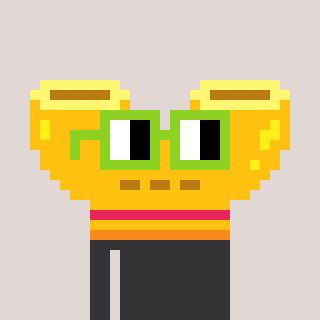
a pixel art character with square light green glasses, a macaroni-shaped head and a grayscale-colored body on a warm background